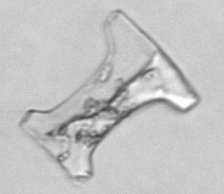
Label: Eucampia